Aerial crown-view tile of a tropical tree (Barro Colorado Island, Panama), acquired 20250915:
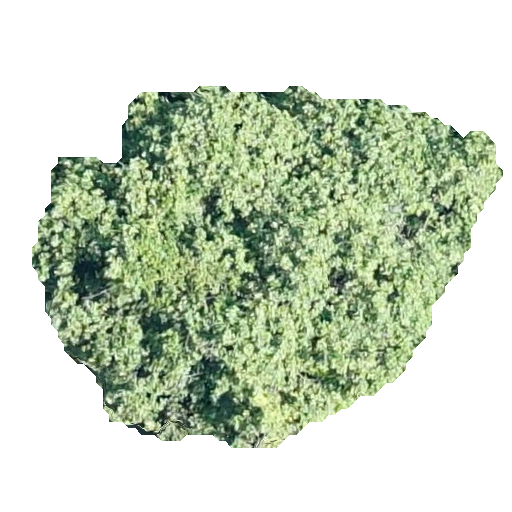
Species: Hieronyma alchorneoides
GBIF accepted scientific name: Hieronyma alchorneoides
Crown area: 176.247 m²